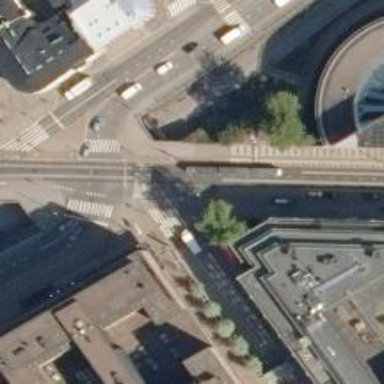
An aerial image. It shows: Asphalt secondary road with embedded tram rails.